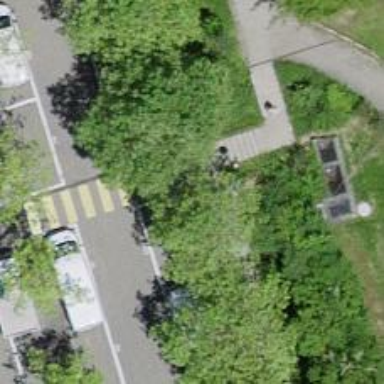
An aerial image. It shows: Road with steps.